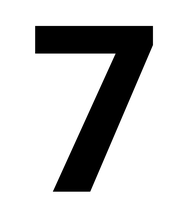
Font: Roboto_ExtraBold